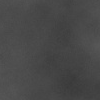
Atmospheric dust classification: dusty